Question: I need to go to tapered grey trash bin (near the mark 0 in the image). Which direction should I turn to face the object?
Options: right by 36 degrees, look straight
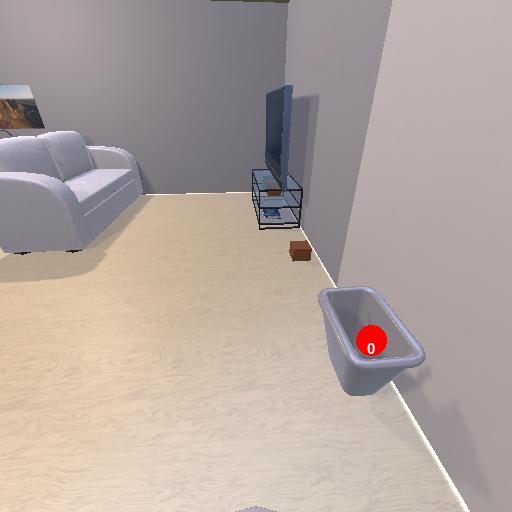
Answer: right by 36 degrees